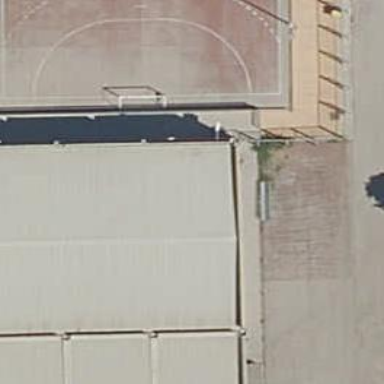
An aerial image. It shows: School building.